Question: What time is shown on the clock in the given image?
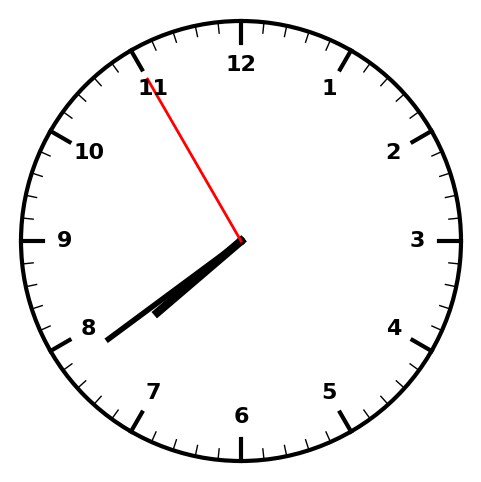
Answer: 07:38:55